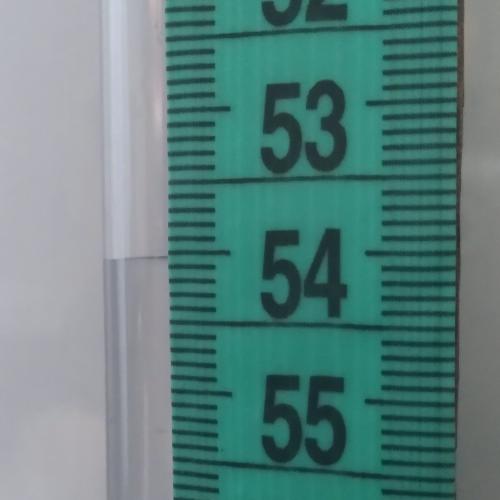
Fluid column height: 54.0 cm